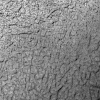
Atmospheric dust classification: not_dusty